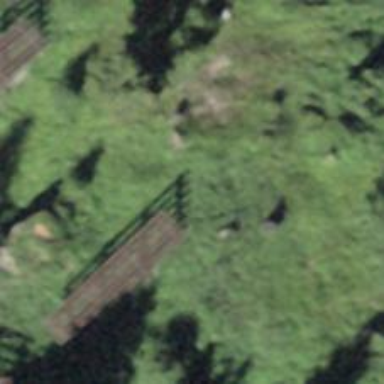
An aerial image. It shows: Structure designed for avalanche protection.